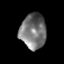
Tissue: skin
Cell type: Epithelial cells
Senescence score: 0.2817
Nuclear area (px): 891
Mean DAPI intensity: 117.32